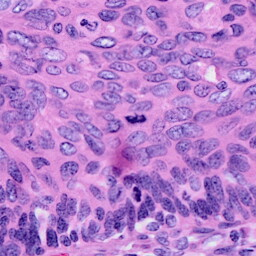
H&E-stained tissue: Cervix